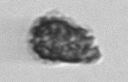
Label: Syracosphaera_pulchra